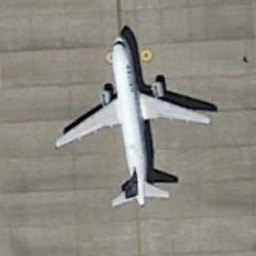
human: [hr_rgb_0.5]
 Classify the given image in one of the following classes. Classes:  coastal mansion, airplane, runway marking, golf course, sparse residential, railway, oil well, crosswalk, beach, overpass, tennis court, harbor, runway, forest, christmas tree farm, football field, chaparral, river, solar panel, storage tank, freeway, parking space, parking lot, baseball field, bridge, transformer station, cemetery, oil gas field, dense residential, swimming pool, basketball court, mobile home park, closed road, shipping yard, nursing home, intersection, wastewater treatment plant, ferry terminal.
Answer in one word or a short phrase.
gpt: airplane